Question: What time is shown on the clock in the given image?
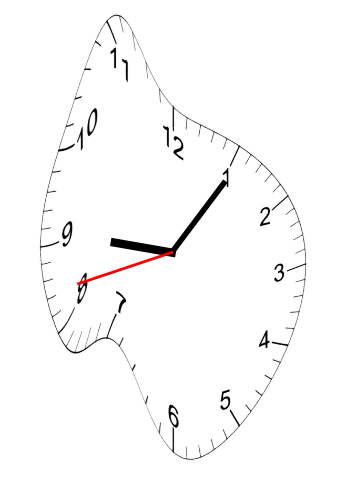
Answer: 09:05:42